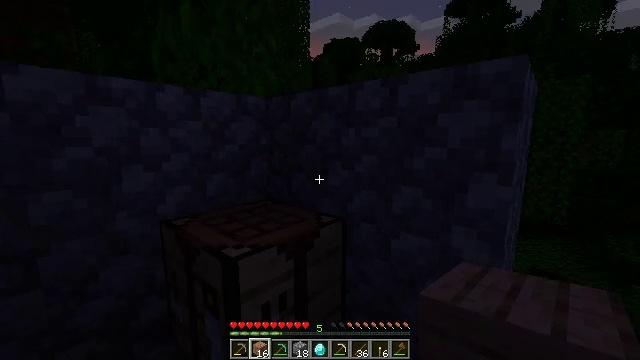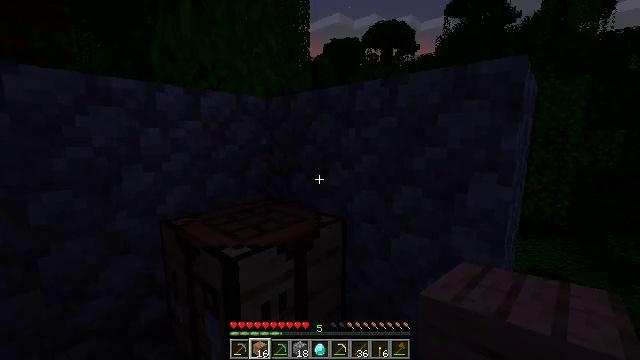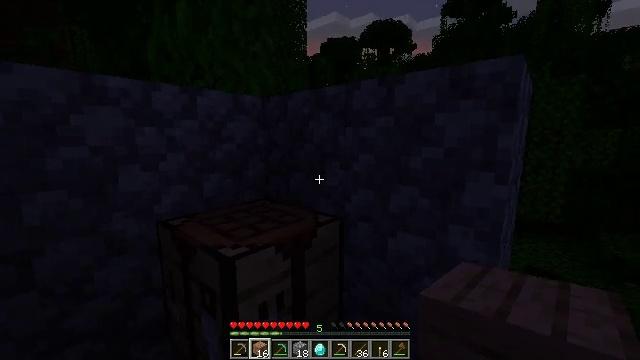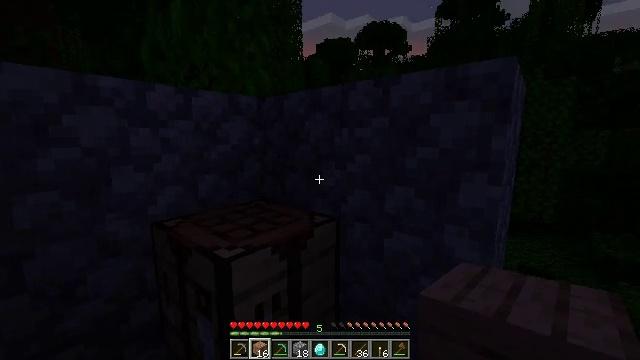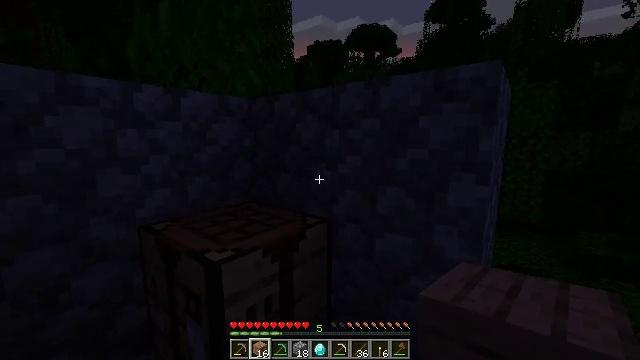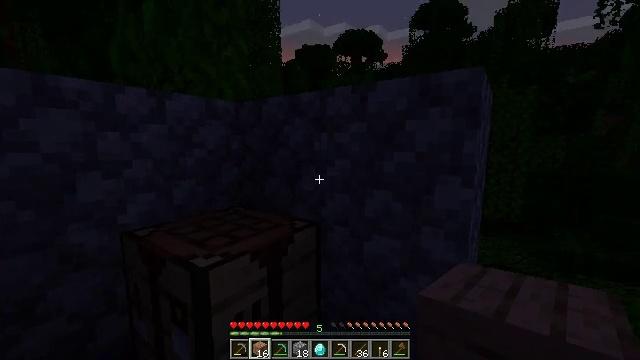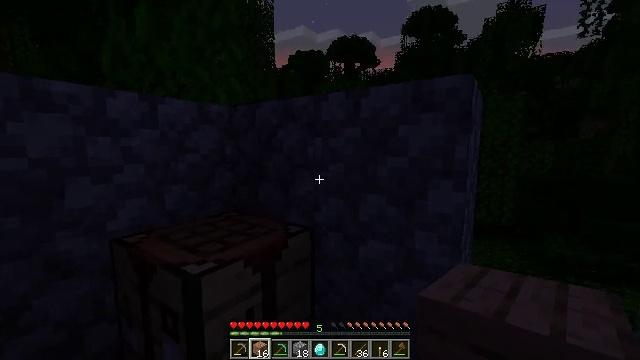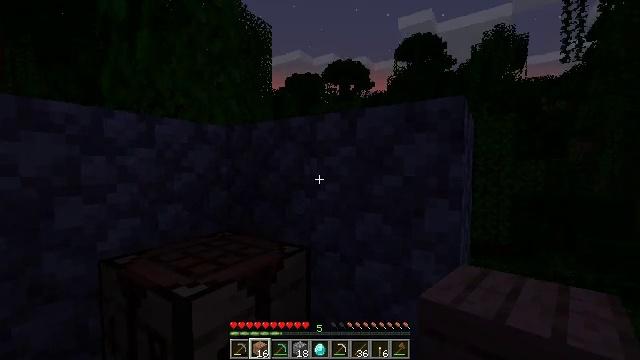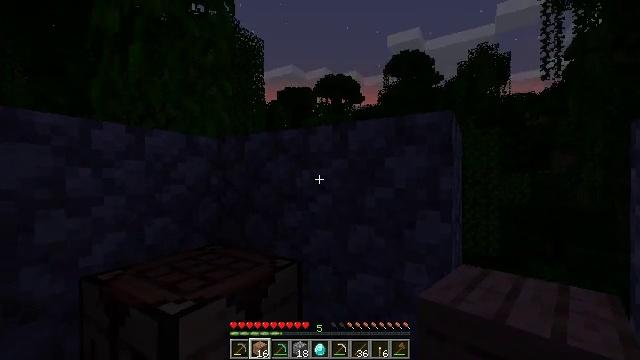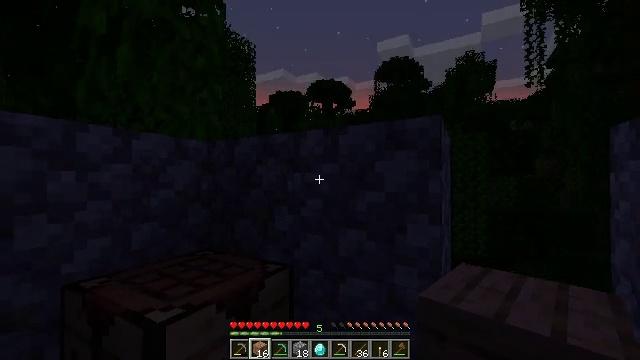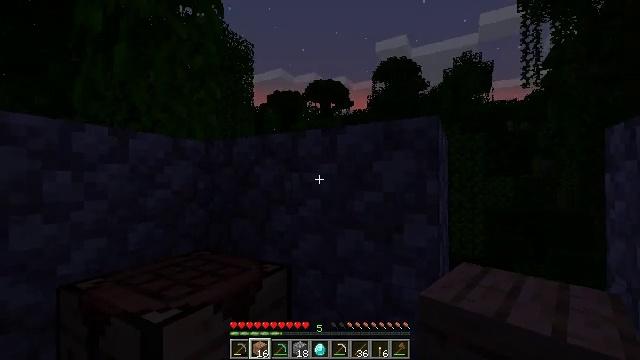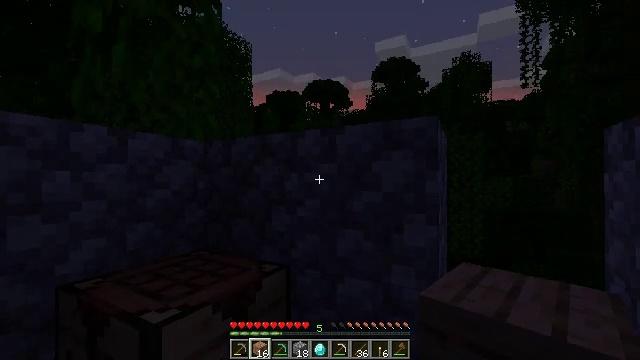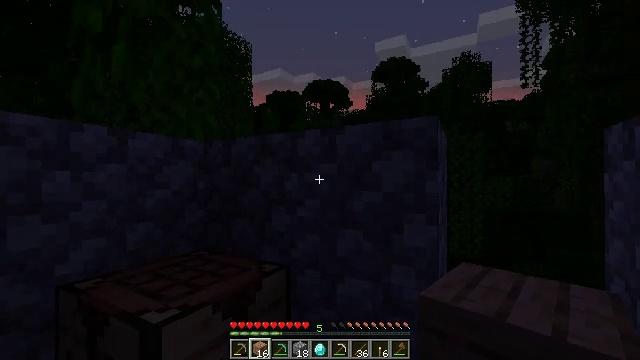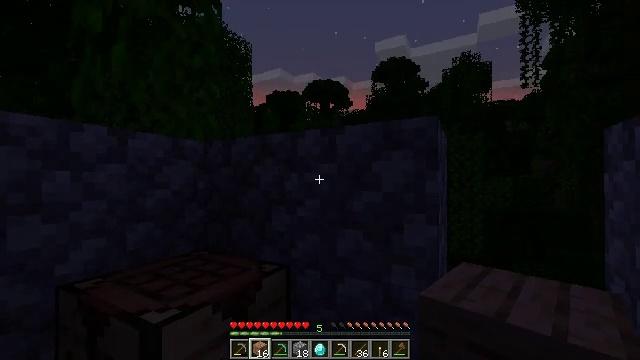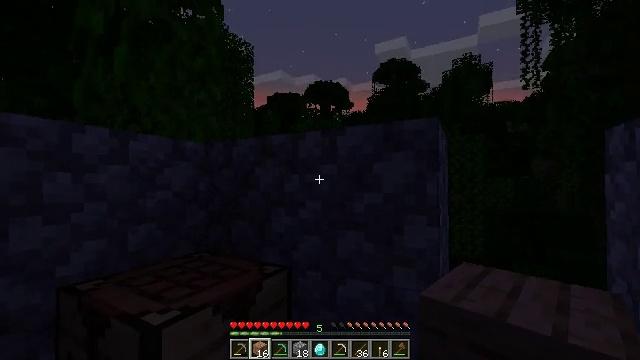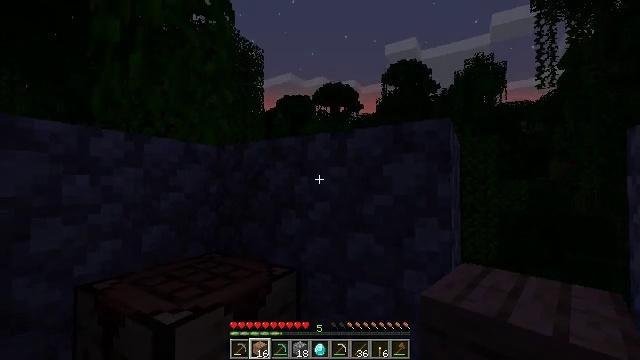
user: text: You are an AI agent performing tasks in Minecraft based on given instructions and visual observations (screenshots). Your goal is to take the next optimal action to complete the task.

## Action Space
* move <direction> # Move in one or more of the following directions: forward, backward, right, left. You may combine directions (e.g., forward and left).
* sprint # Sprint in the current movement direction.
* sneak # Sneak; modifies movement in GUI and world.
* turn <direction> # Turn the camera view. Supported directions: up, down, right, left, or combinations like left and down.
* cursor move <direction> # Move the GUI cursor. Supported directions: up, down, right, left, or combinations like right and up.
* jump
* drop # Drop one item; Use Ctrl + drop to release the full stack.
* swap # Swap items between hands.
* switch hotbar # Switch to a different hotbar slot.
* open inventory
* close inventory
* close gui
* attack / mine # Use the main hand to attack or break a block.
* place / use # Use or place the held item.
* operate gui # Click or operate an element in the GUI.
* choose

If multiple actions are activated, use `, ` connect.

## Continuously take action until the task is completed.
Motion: motion action
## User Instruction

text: Craft a jungle door using jungle planks.
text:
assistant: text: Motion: no_op
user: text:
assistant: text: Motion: no_op
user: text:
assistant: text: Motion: no_op
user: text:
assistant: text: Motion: turn right
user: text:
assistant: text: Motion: turn right
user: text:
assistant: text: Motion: turn right and up
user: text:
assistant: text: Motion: turn up
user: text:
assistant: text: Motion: turn right and up
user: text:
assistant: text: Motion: turn right
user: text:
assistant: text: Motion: no_op
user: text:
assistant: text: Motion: no_op
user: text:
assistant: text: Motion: no_op
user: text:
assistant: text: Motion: no_op
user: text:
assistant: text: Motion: no_op
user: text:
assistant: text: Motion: turn left
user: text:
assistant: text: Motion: turn left
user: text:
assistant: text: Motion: turn left
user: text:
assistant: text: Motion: turn left
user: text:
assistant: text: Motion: turn left
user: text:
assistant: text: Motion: turn left
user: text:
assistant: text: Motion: turn left
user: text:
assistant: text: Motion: no_op
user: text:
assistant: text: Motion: turn left and down
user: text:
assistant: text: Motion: turn right and down
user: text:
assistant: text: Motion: turn right and down
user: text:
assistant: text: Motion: turn right and down
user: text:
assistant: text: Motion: turn right and down
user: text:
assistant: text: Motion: turn right and down
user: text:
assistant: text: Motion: turn right and down
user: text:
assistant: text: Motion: turn right